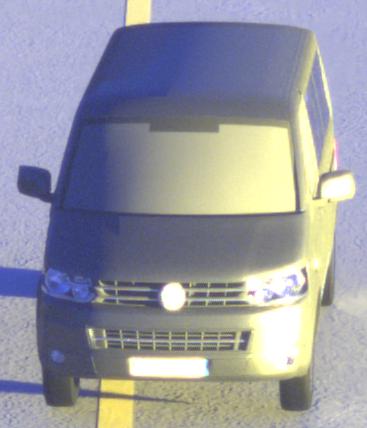
Make: VW Commercial Vehicles (Nutzfahrzeuge)
Model: T5 Multivan 2.0
Detailed model: T5 Multivan
Model produced from: 2009/09
Model produced until: 2013/06
Doors: 4
Color: gray
Road condition: dry road
Daytime: sunrise or sunset
Contrast: high contrast